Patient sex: F
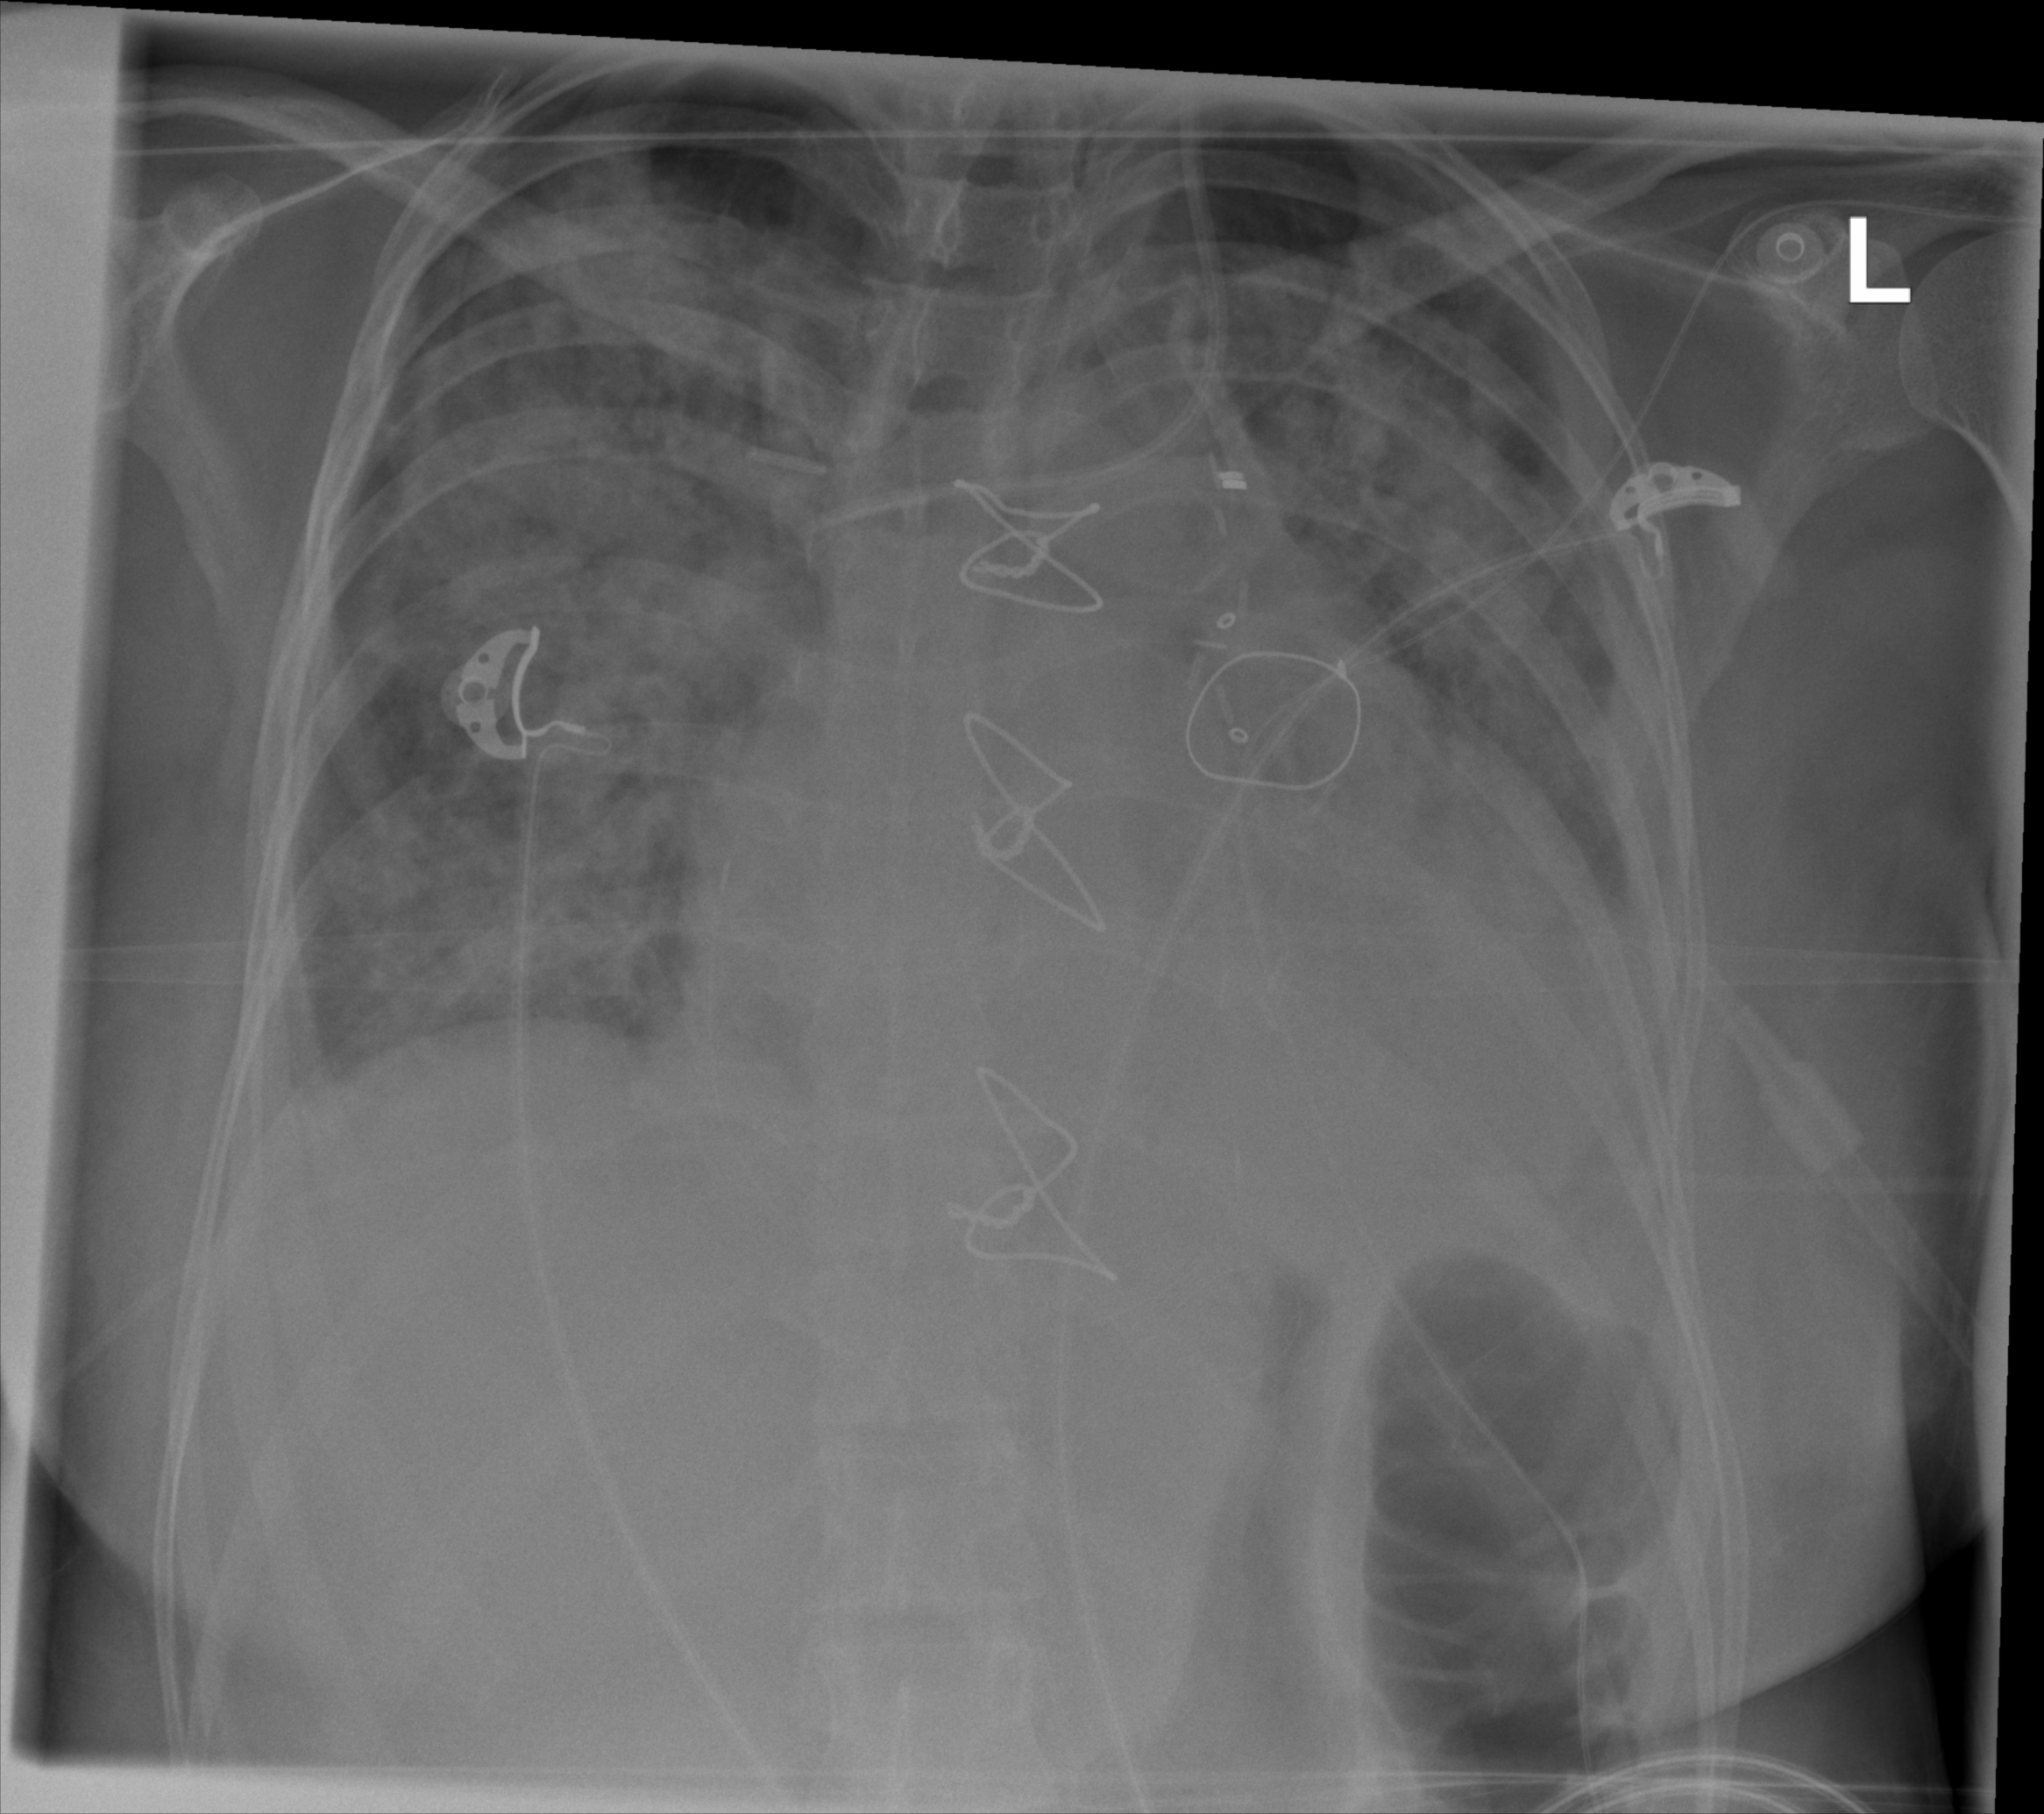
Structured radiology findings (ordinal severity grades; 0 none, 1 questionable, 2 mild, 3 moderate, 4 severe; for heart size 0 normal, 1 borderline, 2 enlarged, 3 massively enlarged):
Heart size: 2
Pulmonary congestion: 4
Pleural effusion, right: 2
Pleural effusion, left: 2
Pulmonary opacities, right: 4
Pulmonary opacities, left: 4
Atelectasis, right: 2
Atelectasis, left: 2